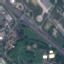
Land use / land cover class: Highway